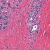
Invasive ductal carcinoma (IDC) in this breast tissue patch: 0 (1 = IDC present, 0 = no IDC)